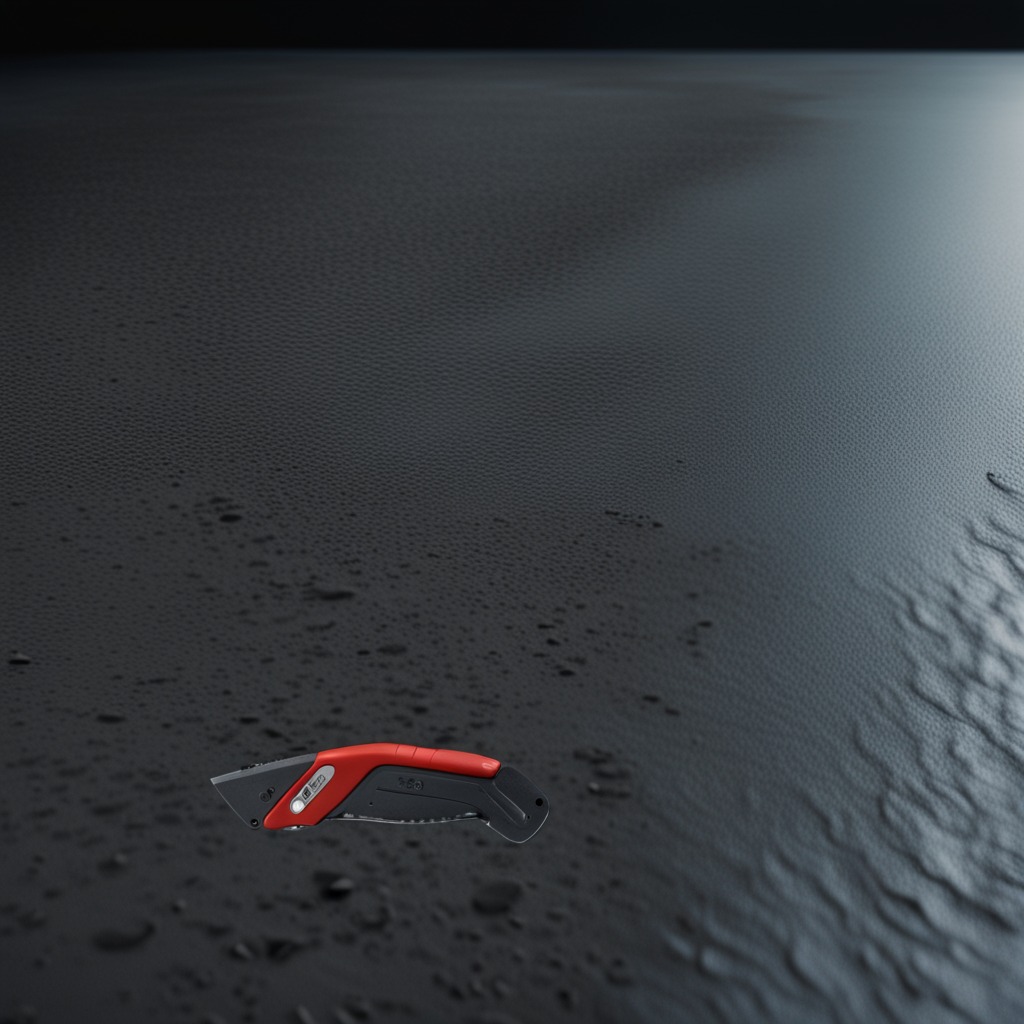
A utility knife is lying on a clean granite table inside a workshop at night dim ambient light soft shadows worn but